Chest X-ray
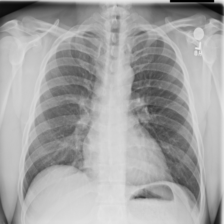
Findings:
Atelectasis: negative
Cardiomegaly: negative
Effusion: negative
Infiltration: negative
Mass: negative
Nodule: negative
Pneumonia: negative
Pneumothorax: negative
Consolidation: negative
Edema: negative
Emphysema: negative
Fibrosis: negative
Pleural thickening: negative
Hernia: negative